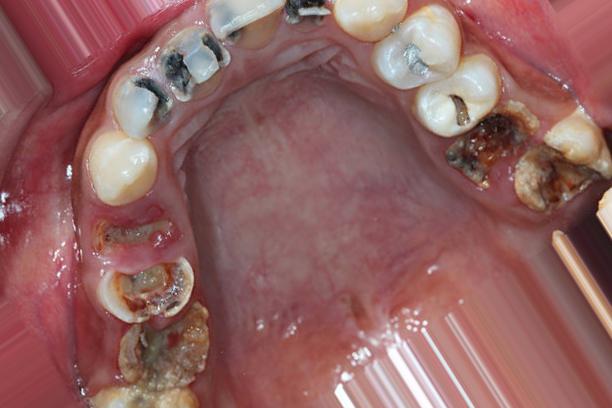
Condition: Caries